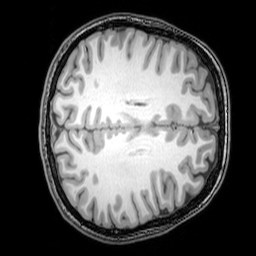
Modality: T1w
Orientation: axial
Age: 23
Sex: female
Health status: healthy
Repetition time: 0.081 s
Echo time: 0.037 s